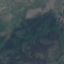
Land use / land cover: HerbaceousVegetation